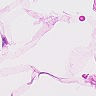
Metastatic tissue present: no